Question: When I enter "SimpleCursorAdapter" in Droidio, it is ambivalent about which SimpleCursorAdapter class it should add:

I don't know either - which one should I use as a gateway to displaying the contents of SQLite data in a ListView?
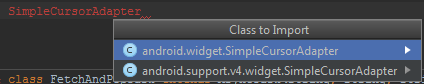
Answer: It depends on which platforms you are planning to support you app.
Use 'SimpleCursorAdapter' from support-v4 package if you are writing an app to support platforms prior to Android 3.0 because some of the functions of this class are not available prior to API level 11. When running on Android 3.0 or above, this implementation is still used; it does not try to switch to the framework's implementation.
If that is not the case and you are writing an app for API level 11 and above, you can go forward using 'SimpleCursorAdpater' from android framework which is 'android.widget.SimpleCursorAdapter'.